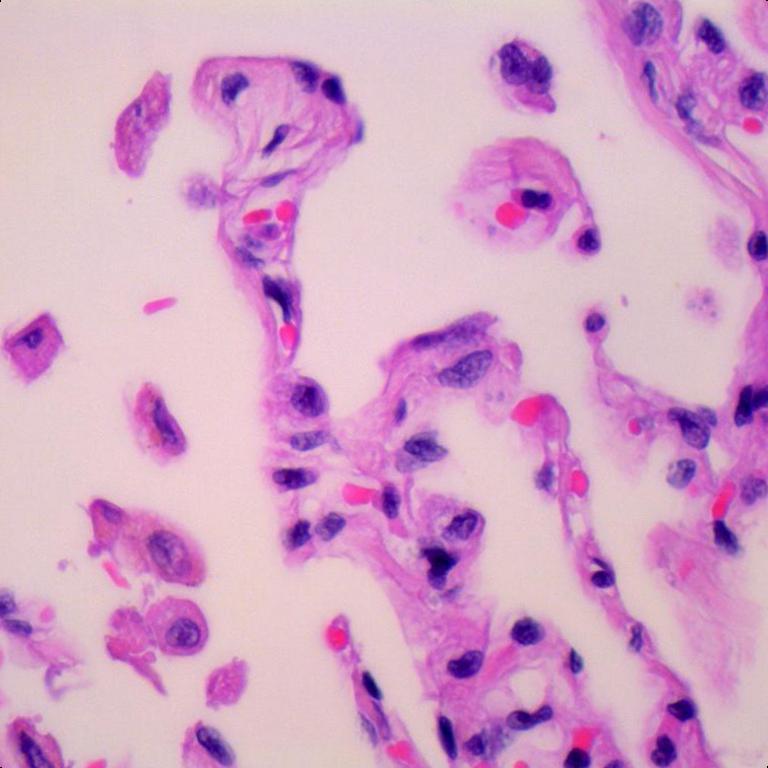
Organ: lung
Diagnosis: benign